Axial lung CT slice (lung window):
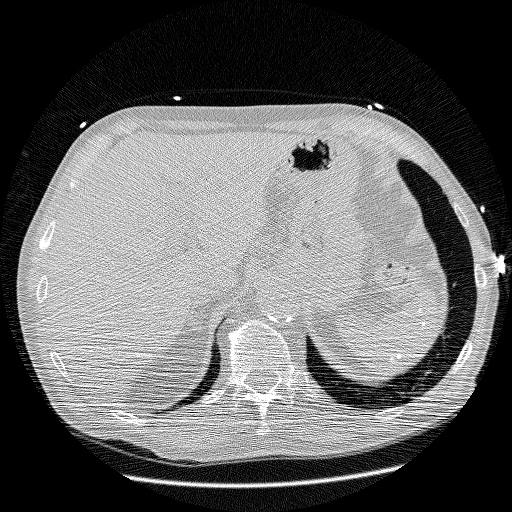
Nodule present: no